Question: : A JTable contains the following data, I have tried to describe what I am trying to do in the image below :-

Does not display the accurate results (summation), ofcourse. The code I have used is :
'''
public void docTotal_Income(){
try{
int totC=8,xC=3,lC=4,eC=5, sC=6; // totC is the last column, xC-3rd, lC-4th and so on...
for(int i=0;i<(easypath.doctorBusiness_table.getRowCount());i++){ // "easypath.doctorBusiness_table" is the table name
sumTot += Double.parseDouble(easypath.doctorBusiness_table.getModel().getValueAt(i, totC).toString());
sumTotx += Double.parseDouble(easypath.doctorBusiness_table.getModel().getValueAt(i, xC).toString());
sumTotl += Double.parseDouble(easypath.doctorBusiness_table.getModel().getValueAt(i, lC).toString());
sumTote += Double.parseDouble(easypath.doctorBusiness_table.getModel().getValueAt(i, eC).toString());
sumTots += Double.parseDouble(easypath.doctorBusiness_table.getModel().getValueAt(i, sC).toString());
}
easypath.totalEarnt_docBus_tf.setText(String.valueOf(sumTot));
easypath.xTotIncome_tf.setText(String.valueOf(sumTotx));
easypath.lTotIncome_tf.setText(String.valueOf(sumTotl));
easypath.eTotIncome_tf.setText(String.valueOf(sumTote));
easypath.sTotIncome_tf.setText(String.valueOf(sumTots));
sumTot = 0; // public static
sumTotx = 0; // values globally
sumTotl = 0; // declared
sumTote = 0; // and
sumTots = 0; // initialised 0
}
catch(Exception ex){
ex.printStackTrace();
JOptionPane.showMessageDialog(null, "Error in totalling income");
}
}
'''
I am calling the method 'docTotal_Income()' after refining the 'JTable' with the 'Document Listener' () and finally firing an 'eventListener' on the 'JButton'.
'''
private void jButton6ActionPerformed(java.awt.event.ActionEvent evt) {
new doctor().docTotal_Income(); // doctor is the class
}
'''
I would gladly appreciate any suggestion on this. Thanks for your time
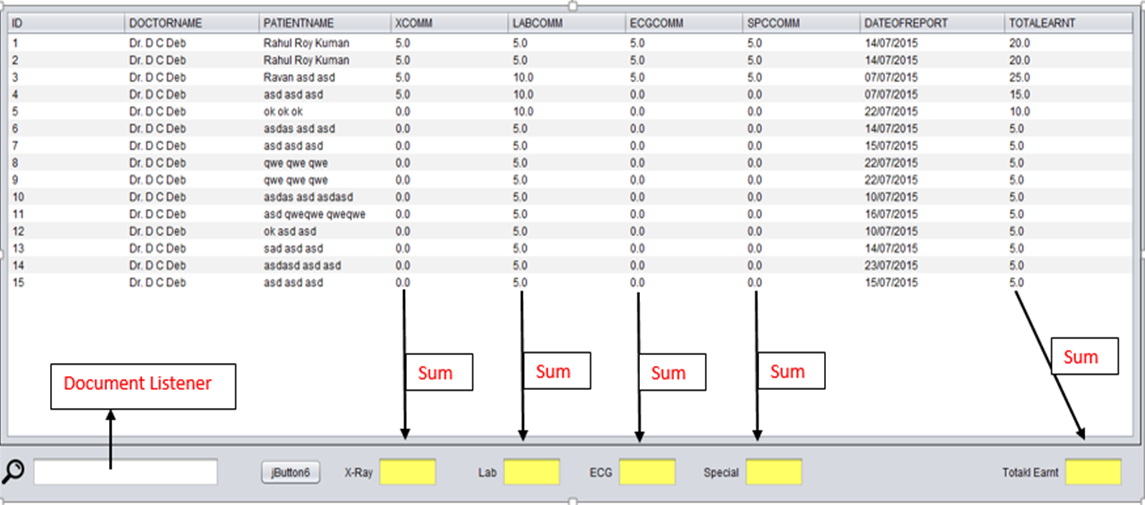
Answer: '''
new doctor().docTotal_Income(); // doctor is the class
'''
First of all class names should start with an upper case character. "doctor()" should be "Doctor()".
Why are you creating a new Doctor()?
If you are trying to filter the data in the TableModel then you need to get the data from the table, not the TableModel.
So your code should be something like:
'''
JTable table = easypath.doctorBusiness_table;
for(int i=0; I < table.getRowCount(); i++)
{
sumTot += Double.parseDouble(table.getValueAt(i, totC).toString());
sumTotx += Double.parseDouble(table.getValueAt(i, xC).toString());
sumTotl += Double.parseDouble(table.getValueAt(i, lC).toString());
sumTote += Double.parseDouble(table.getValueAt(i, eC).toString());
sumTots += Double.parseDouble(table.getValueAt(i, sC).toString());
}
'''